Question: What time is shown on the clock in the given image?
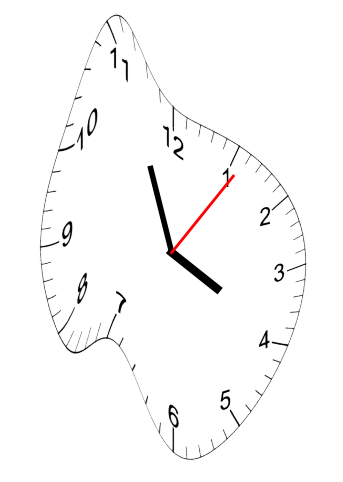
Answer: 03:56:06